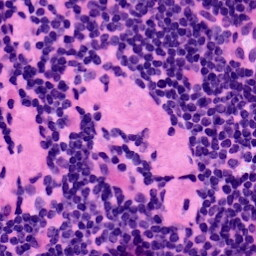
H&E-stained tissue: LymphNode